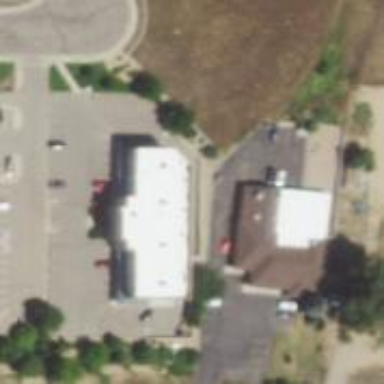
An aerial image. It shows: Healthcare clinic.